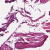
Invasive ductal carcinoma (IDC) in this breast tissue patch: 0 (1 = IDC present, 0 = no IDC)